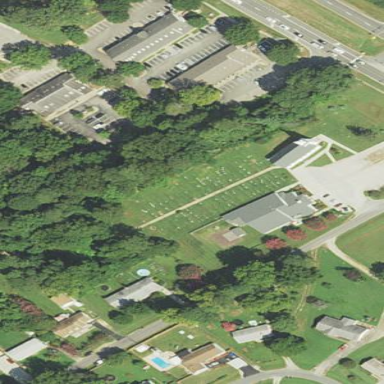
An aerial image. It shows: Cemetery.